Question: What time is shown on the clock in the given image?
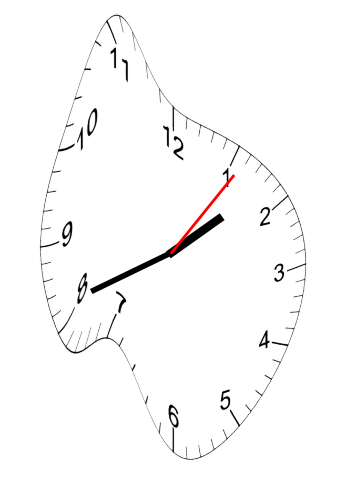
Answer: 01:41:06